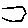
Label: hexagon